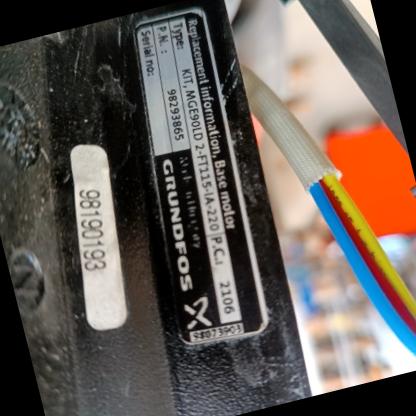
Klasa: tabliczka-znamionowa